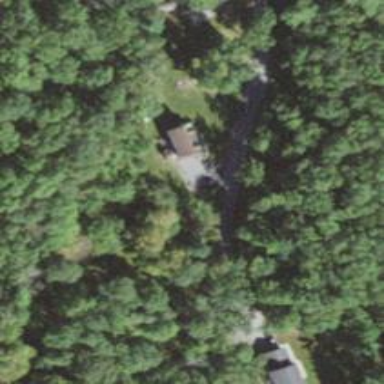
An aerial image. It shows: Residential driveway serving as service road.